Question: I need to build quite complex row in the ArrayAdapter:

So when the menu in the right corner of the row is clicked or swipted, new view with 3 buttons appearing. And I can turn them back just swiping it back.
I've built a lot of ArrayAdapters, but never had deal with something like that.
Should I use tag, or just inflating the view ? How and where should I handle the button clicks on the buttons ?
Please help who had experience with something like this, will appreciate this.
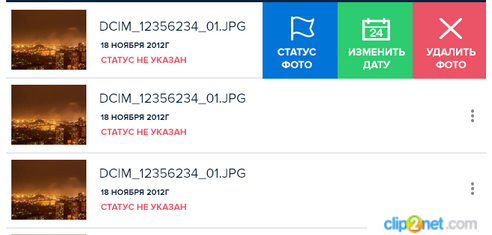
Answer: I think the best way would using this library which does exactly what you want: <URL>